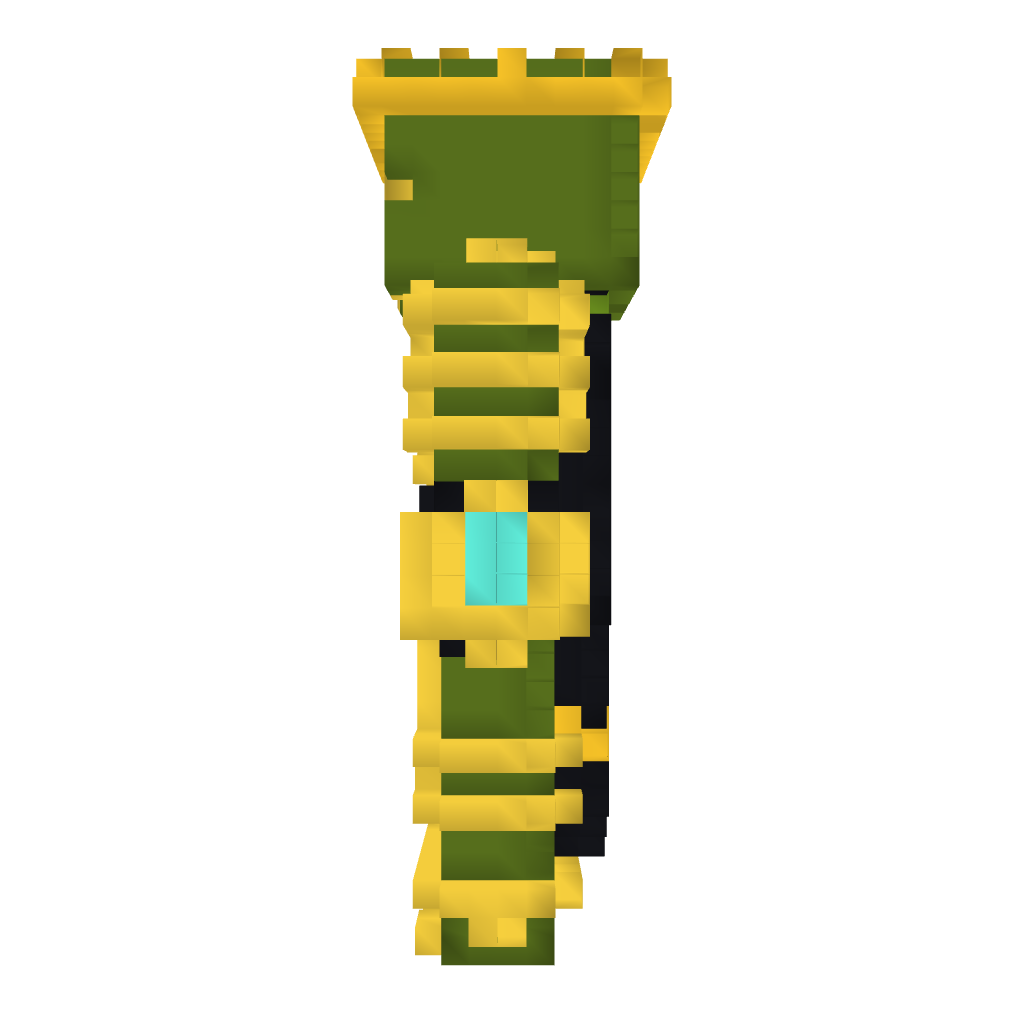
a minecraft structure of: BossModz8 Statue